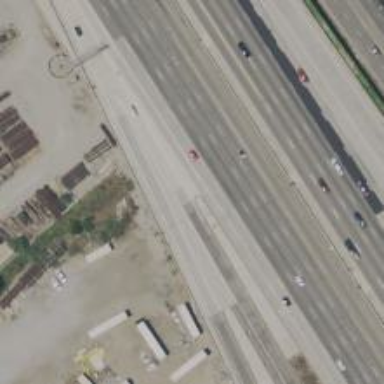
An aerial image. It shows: Motorway link.